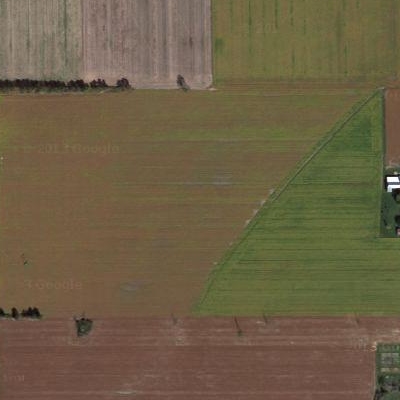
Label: Field